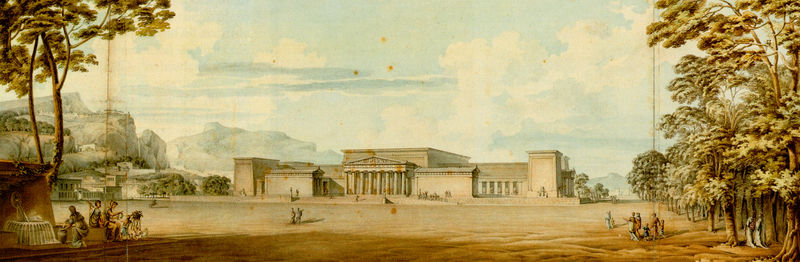
Titel: Entwurf zur Glyptothek: Gesamtansicht
Künstler: Carl Haller von Hallerstein
Standort: München
Institution: Bayerische Staatsbibliothek
Schlagwörter: baum, berg, blau, blätter, felsen, gemälde, gruppe, himmel, laub, mann, wasser, weiß, wolken, bäume, frauen, gelb, grün, landschaft, menschen, ocker, sand, sitzen, stadt, braun, bunt, frau, grau, hell, hintergrund, licht, männer, säule, säulen, zeichnung, anlage, dach, gebäude, haus, park, rot, schloss, wiese, wolke, beige, leute, architektur, historie, mensch, stein, ebene, erde, feld, ferne, horizont, häuser, natur, vögel, sonne, boden, land, familie, kind, klassizismus, personen, person, theater, front, wald, brunnen, kinder, krug, springbrunnen, relief, farbig, papier, ansicht, fassade, vedute, sammeln, berge, fels, fläche, gebirge, klippen, dorf, dächer, giebel, mauer, farbe, gelände, vergilbt, spazieren, platz, pilaster, rand, figuren, friedrich, querformat, staffage, treppe, einfach, woken, stufen, gruppen, klippe, waldrand, kolonnade, antike, münchen, palast, stich, volk, laubbaum, architrav, flecken, villa, frontalansicht, hubi, mauern, landhaus, portikus, antik, griechisch, laubbäume, griechenland, urwald, plantage, freitreppe, palmen, trog, waldstück, tempel, heiligtum, museum, spaziergänger, karl, breit, dreick, familien, wasserstelle, römisch, forum, glyptothek, klassisch, königsplatz, kapitel, basilika, schinkel, säulenhalle, tempelanlage, klassizistisch, tempelfront, tympanon, vorplatz, kolonnaden, schöpfen, piazza, quelle, gefaßt, wasserholen, faltspur, bergenkette, karl friedrich schinkel, leue, kassizistisch, bunt farbig